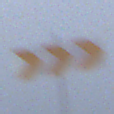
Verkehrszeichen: RichtungstafelnInKurvenGrossLinks
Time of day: SunriseSunset
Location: Outdoor (Nature)
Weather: Overcast
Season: NotSpecified
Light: Natural